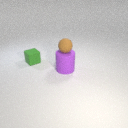
small green rubber cube to the left of large purple rubber cylinder